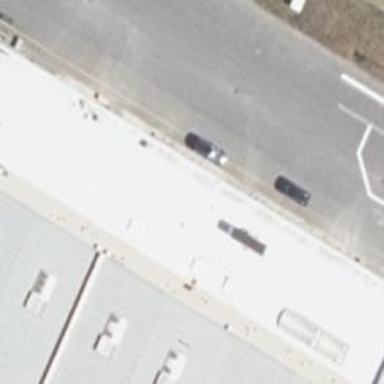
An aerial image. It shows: View of roof of building.